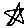
Label: star